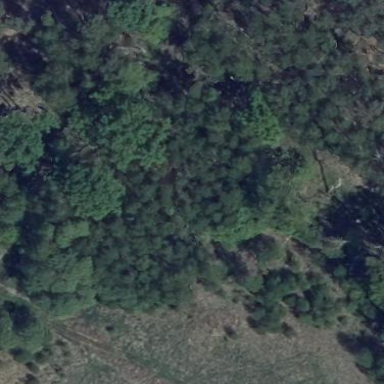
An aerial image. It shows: Forest area.